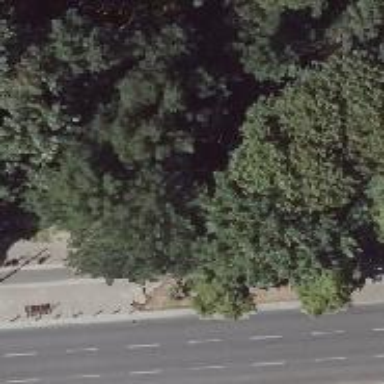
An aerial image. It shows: Avenue of deciduous broadleaved trees in tree row.